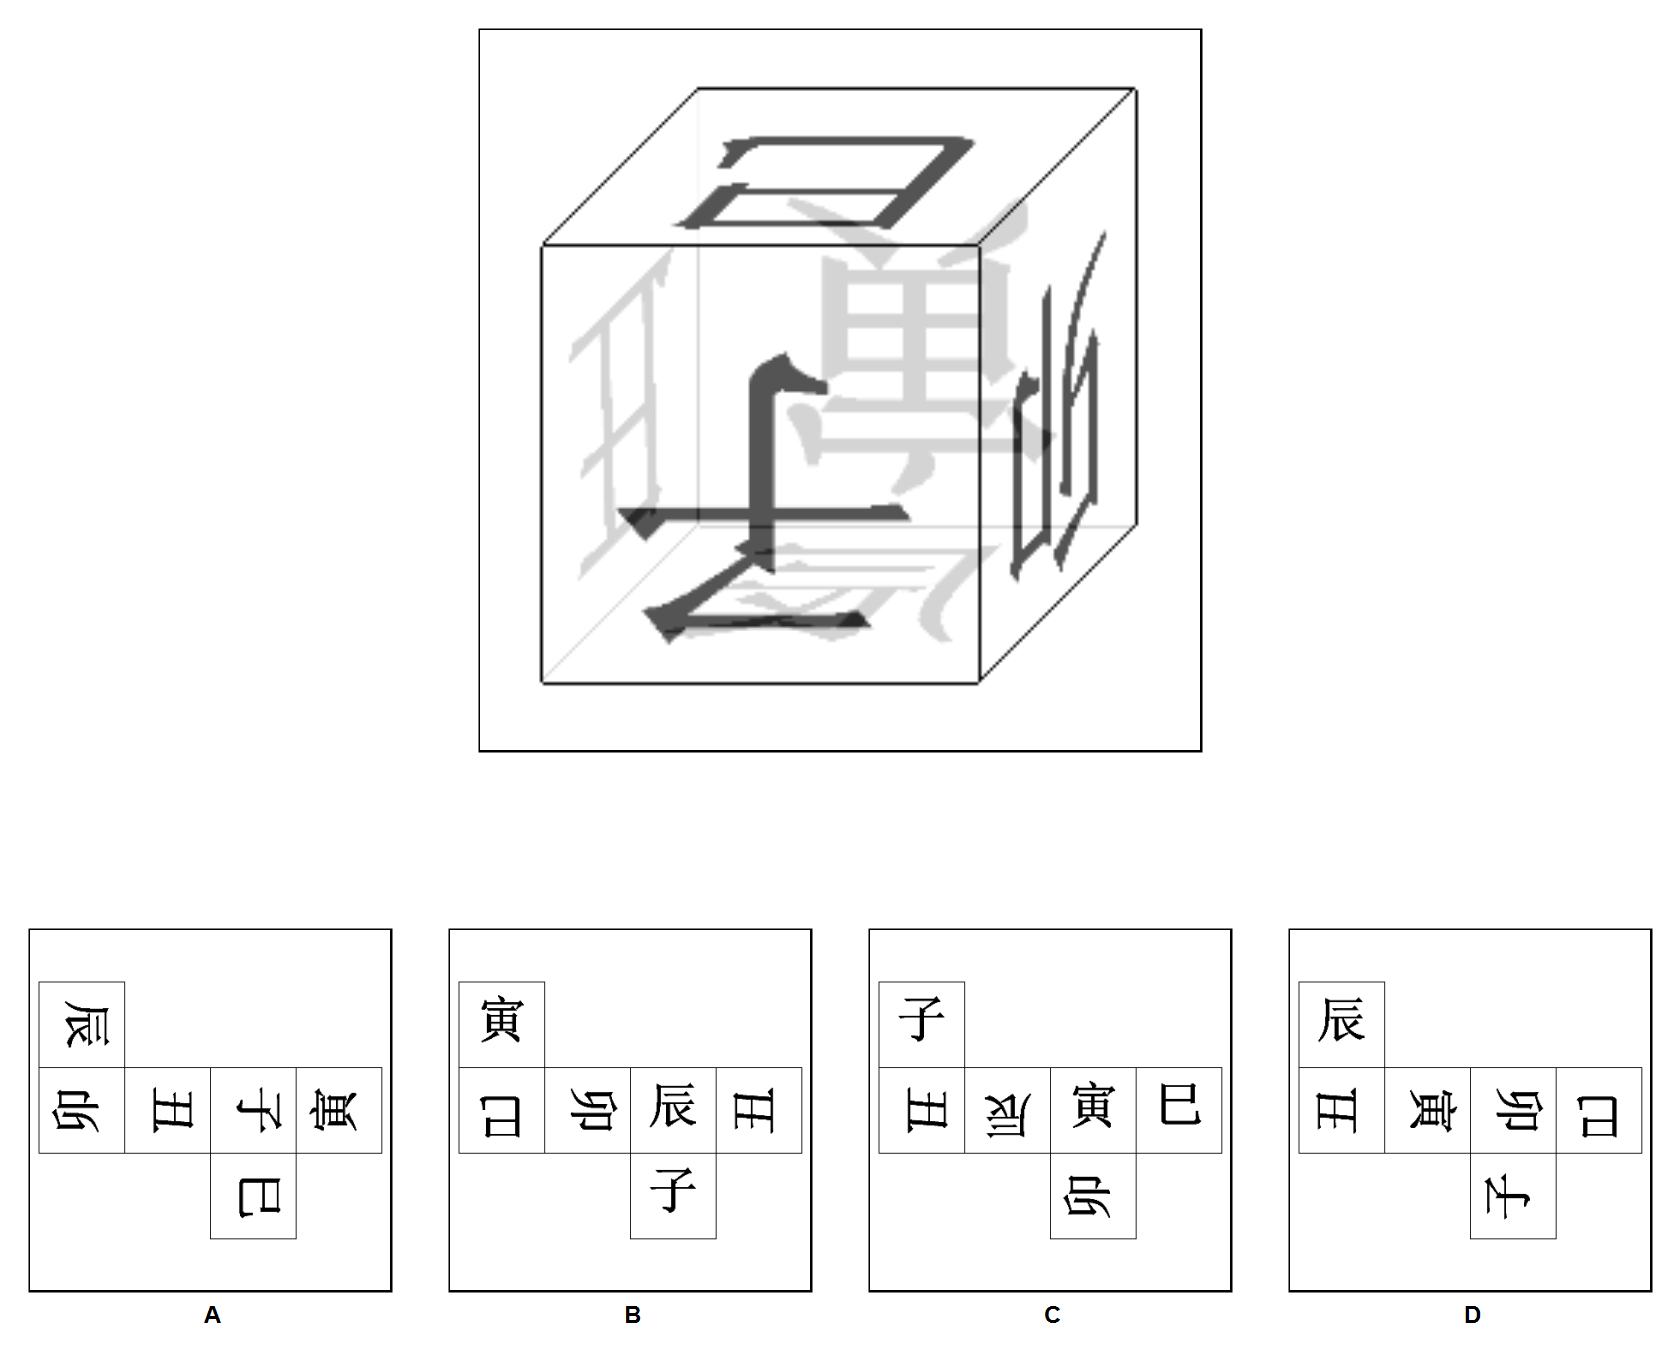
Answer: B